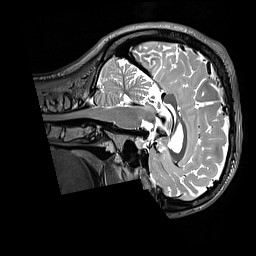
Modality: T2w
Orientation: sagittal
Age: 20
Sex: female
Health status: healthy
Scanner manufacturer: siemens
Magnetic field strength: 3 T
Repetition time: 3.2 s
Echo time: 0.568 s